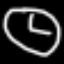
Label: clock